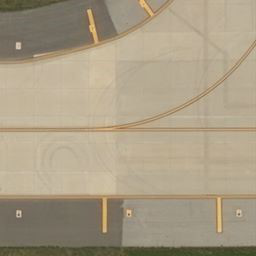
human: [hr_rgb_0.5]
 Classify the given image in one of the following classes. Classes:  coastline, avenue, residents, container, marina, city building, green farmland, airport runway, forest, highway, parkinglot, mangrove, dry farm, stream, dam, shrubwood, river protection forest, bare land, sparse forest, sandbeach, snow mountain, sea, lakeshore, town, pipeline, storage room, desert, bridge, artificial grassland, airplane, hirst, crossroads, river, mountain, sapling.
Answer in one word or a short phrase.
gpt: airport runway